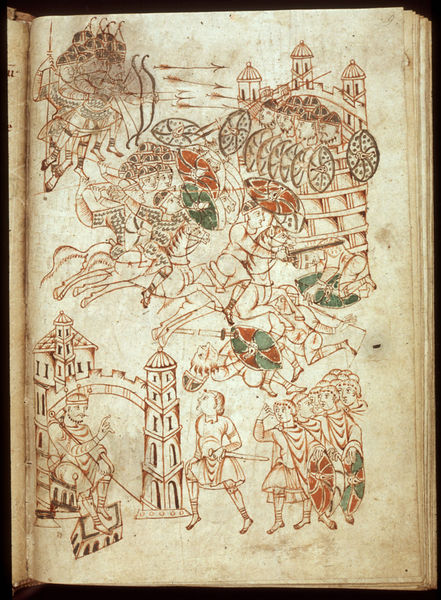
Titel: Makkabäer-Handschrift
Standort: Herkunftsort: Reichenau, Kloster St. Gallen (EU - D - BW)
Institution: Leiden, Universitätsbibliothek
Schlagwörter: angriff, dunkel, kampf, kämpfer, gelb, grün, braun, hell, zeichnung, rot, alt, brücke, kirche, pflanzen, bauern, pferd, pferde, reiter, räder, turm, papier, bogen, mauer, krieg, schlacht, sturm, könig, lanze, soldaten, tor, foto, schild, tusche, buch, burg, seite, schilder, schwert, soldat, strich, asiatisch, herrscher, kunst, ritter, armee, heer, china, pergament, stadttor, arabisch, mittelalter, pfeil, phantasie, arabien, pfeile, schilde, buchmalerei, schil, codex, manuskript, belagerung, bogenschützen, strih, vylnich manuskript, vynich, vilnych